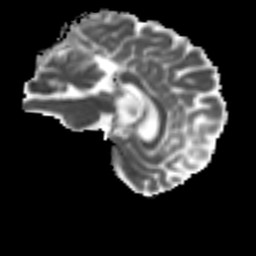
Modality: MD
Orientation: sagittal
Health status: ill
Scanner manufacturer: siemens
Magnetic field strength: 3 T
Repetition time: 13.7 s
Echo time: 0.098 s